Question: I am writing a longest common subsequence algorithm in Haskell using vector library and state monad (to encapsulate the very imperative and mutable nature of <URL>. I have been trying to figure out where the performance issues might be, and will appreciate feedback - it is possible there is some well-known performance issue I might have run into here, especially in vector library which I am heavily using here.
In my code, I have one function called gridWalk that is called most often, and also, does most of the work. The performance slowdown is likely to be there, but I can't figure out what it could be. Complete Haskell code is <URL>. Snippets of the code below:
'''
import Data.Vector.Unboxed.Mutable as MU
import Data.Vector.Unboxed as U hiding (mapM_)
import Control.Monad.ST as ST
import Control.Monad.Primitive (PrimState)
import Control.Monad (when)
import Data.STRef (newSTRef, modifySTRef, readSTRef)
import Data.Int
type MVI1 s = MVector (PrimState (ST s)) Int
cmp :: U.Vector Int32 -> U.Vector Int32 -> Int -> Int -> Int
cmp a b i j = go 0 i j
where
n = U.length a
m = U.length b
go !len !i !j| (i<n) && (j<m) && ((unsafeIndex a i) == (unsafeIndex b j)) = go (len+1) (i+1) (j+1)
| otherwise = len
-- function to find previous y on diagonal k for furthest point
findYP :: MVI1 s -> Int -> Int -> ST s (Int,Int)
findYP fp k offset = do
let k0 = k+offset-1
k1 = k+offset+1
y0 <- MU.unsafeRead fp k0 >>= \x -> return $ 1+x
y1 <- MU.unsafeRead fp k1
if y0 > y1 then return (k0,y0)
else return (k1,y1)
{-#INLINE findYP #-}
gridWalk :: Vector Int32 -> Vector Int32 -> MVI1 s -> Int -> (Vector Int32 -> Vector Int32 -> Int -> Int -> Int) -> ST s ()
gridWalk a b fp !k cmp = {-#SCC gridWalk #-} do
let !offset = 1+U.length a
(!kp,!yp) <- {-#SCC findYP #-} findYP fp k offset
let xp = yp-k
len = {-#SCC cmp #-} cmp a b xp yp
x = xp+len
y = yp+len
{-#SCC "updateFP" #-} MU.unsafeWrite fp (k+offset) y
return ()
{-#INLINE gridWalk #-}
-- The function below executes ct times, and updates furthest point as they are found during furthest point search
findSnakes :: Vector Int32 -> Vector Int32 -> MVI1 s -> Int -> Int -> (Vector Int32 -> Vector Int32 -> Int -> Int -> Int) -> (Int -> Int -> Int) -> ST s ()
findSnakes a b fp !k !ct cmp op = {-#SCC findSnakes #-} U.forM_ (U.fromList [0..ct-1]) (\x -> gridWalk a b fp (op k x) cmp)
{-#INLINE findSnakes #-}
'''
I added some cost center annotations, and ran profiling with a certain LCS input for testing. Here is what I get:
'''
total time = 2.39 secs (2394 ticks @ 1000 us, 1 processor)
total alloc = 4,612,756,880 bytes (excludes profiling overheads)
COST CENTRE MODULE %time %alloc
gridWalk Main 67.5 52.7
findSnakes Main 23.2 27.8
cmp Main 4.2 0.0
findYP Main 3.5 19.4
updateFP Main 1.6 0.0
individual inherited
COST CENTRE MODULE no. entries %time %alloc %time %alloc
MAIN MAIN 64 0 0.0 0.0 100.0 100.0
main Main 129 0 0.0 0.0 0.0 0.0
CAF Main 127 0 0.0 0.0 100.0 100.0
findSnakes Main 141 0 0.0 0.0 0.0 0.0
main Main 128 1 0.0 0.0 100.0 100.0
findSnakes Main 138 0 0.0 0.0 0.0 0.0
gridWalk Main 139 0 0.0 0.0 0.0 0.0
cmp Main 140 0 0.0 0.0 0.0 0.0
while Main 132 4001 0.1 0.0 100.0 100.0
findSnakes Main 133 12000 23.2 27.8 99.9 99.9
gridWalk Main 134 <PHONE> 67.5 52.7 76.7 72.2
cmp Main 137 <PHONE> 4.2 0.0 4.2 0.0
updateFP Main 136 <PHONE> 1.6 0.0 1.6 0.0
findYP Main 135 <PHONE> 3.5 19.4 3.5 19.4
newVI1 Main 130 1 0.0 0.0 0.0 0.0
newVI1.\ Main 131 8004 0.0 0.0 0.0 0.0
CAF GHC.Conc.Signal 112 0 0.0 0.0 0.0 0.0
CAF GHC.IO.Encoding 104 0 0.0 0.0 0.0 0.0
CAF GHC.IO.Encoding.Iconv 102 0 0.0 0.0 0.0 0.0
CAF GHC.IO.Handle.FD 95 0 0.0 0.0 0.0 0.0
'''
If I am interpreting the profiling output correctly (and assuming there are not too much distortions due to profiling), 'gridWalk' takes most of the time, but the main functions 'cmp' and 'findYP' that do the heavy lifting in 'gridWalk', seem to take very little time in profiling report. So, perhaps the bottleneck is in 'forM_' wrapper that 'findSnakes' function uses to call 'gridWalk'? The heap profile too seems very clean:
Reading the core, nothing really jumps out. I thought some values in inner loops might be boxed, but I don't spot them in the core. I hope the performance issue is due to something simple I have missed.
Following suggestion of @DanielFischer, I replaced 'forM_' of 'Data.Vector.Unboxed' with that of 'Control.Monad' in 'findSnakes' function which improved the performance from 4x to 2.5x of C version. Haskell and C versions are now posted <URL> if you want to try them out.
I am still digging through the core to see where the bottlenecks are. 'gridWalk' is most frequently called function, and for it to perform well, 'lcsh' should reduce 'whileM_' loop to a nice iterative inner loop of condition check and inlined 'findSnakes' code. I suspect that in assembly, this is not the case for 'whileM_' loop, but since I am not very knowledgeable about translating core, and locating name-mangled GHC functions in assembly, I guess it is just a matter of patiently plugging away at the problem until I figure it out. Meanwhile if there are any pointers on performance fixes, they will be appreciated.
Another possibility that I can think of is overhead of heap checks during function calls. As seen in profiling report, 'gridWalk' is called <PHONE> times. Assuming 6 cycles for heap check (I am guessing it is less, but still let us assume that), it is ~0.02 seconds on a 3.33GHz box for 96024000 cycles.
Also, some performance numbers:
'Haskell code (GHC 7.6.1 x86_64)': It was ~0.25s before 'forM_' fix.
'''
time ./T
1
real 0m0.150s
user 0m0.145s
sys 0m0.003s
'''
'C code (gcc 4.7.2 x86_64)':
'''
time ./test
1
real 0m0.065s
user 0m0.063s
sys 0m0.000s
'''
Updated code is <URL>', pretty similar to what @DanielFischer reported on Linux.
Haskell code:
'''
$ time ./Diff
1
real 0m0.087s
user 0m0.084s
sys 0m0.003s
'''
C code:
'''
$ time ./test
1
real 0m0.056s
user 0m0.053s
sys 0m0.002s
'''
Glancing at the 'cmm', the call is tail-recursive, and is turned into a loop by 'llvm'. But each new iteration seems to allocate new values which invokes heap check too, and so, might explain the difference in performance. I have to think about how to write the tail recursion in such a way such that no values are allocated across iterations, avoiding heap-check and allocation overhead.
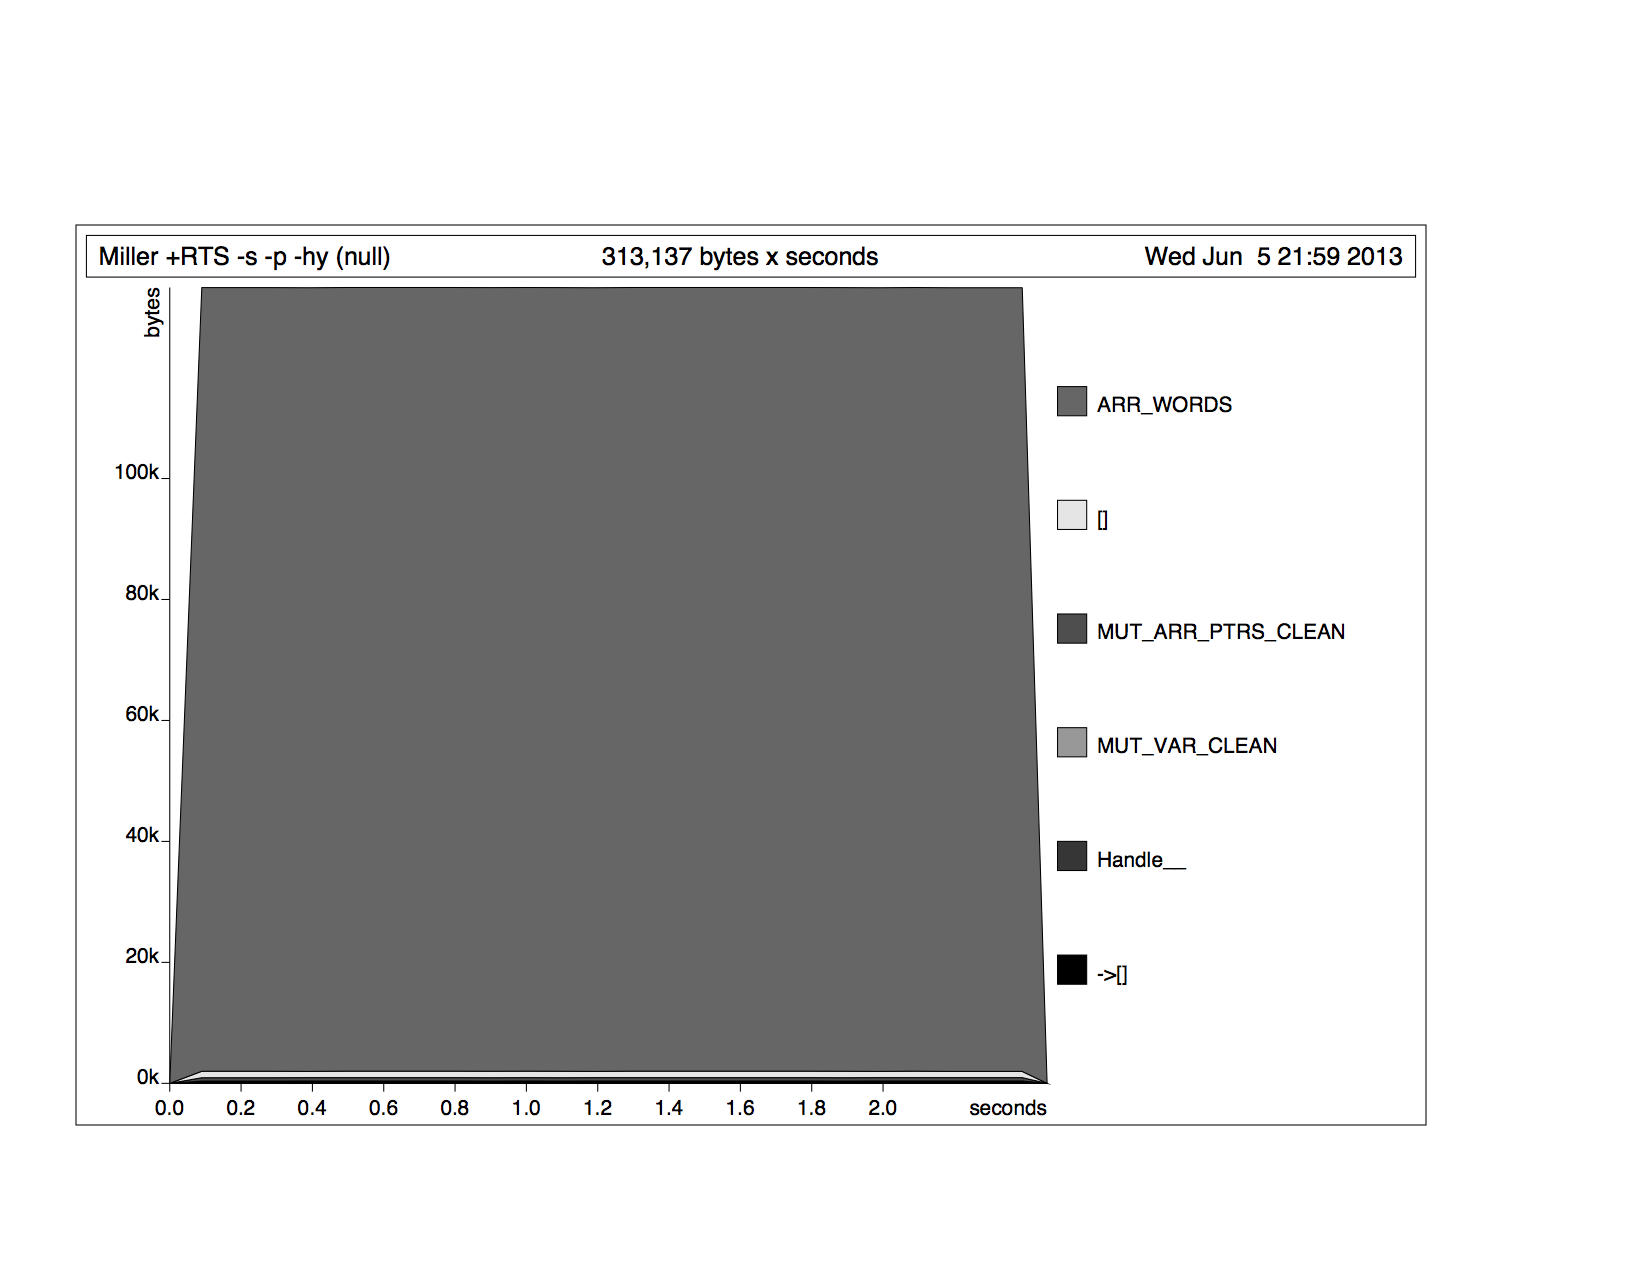
Answer: You take a huge hit at
'''
U.forM_ (U.fromList [0..ct-1])
'''
in 'findSnakes'. I'm convinced that isn't supposed to happen (ticket?), but that allocates a new 'Vector' to traverse every time 'findSnakes' is called. If you use
'''
Control.Monad.forM_ [0 .. ct-1]
'''
instead, the running time roughly halves, and the allocation drops by a factor of about 500 here. (GHC optimises 'C.M.forM_ [0 :: Int .. limit]' well, the list is eliminated, and what remains is basically a loop.) You can do better by writing the loop yourself.
Some things that cause gratuitous allocation/code size bloat without hurting performance much are
- 'Bool''lcsh'- 'cmp''findSnakes''gridWalk''cmp'- 'while''ST s Bool -> ST s () -> ST s ()'
A general word about profiling: Compiling a programme for profiling inhibits many optimisations. In particular for libraries like 'vector', 'bytestring' or 'text' that make heavy use of fusion, profiling often produces misleading results.
For example, your original code produces here
'''
total time = 3.42 secs (3415 ticks @ 1000 us, 1 processor)
total alloc = 4,612,756,880 bytes (excludes profiling overheads)
COST CENTRE MODULE %time %alloc ticks bytes
gridWalk Main 63.7 52.7 <PHONE>0
findSnakes Main 20.0 27.8 682 <PHONE>
cmp Main 9.2 0.0 313 16
findYP Main 4.2 19.4 144 896224000
updateFP Main 2.7 0.0 91 0
'''
Just adding a bang on the binding of 'len' in 'gridWalk' changes nothing at all in the non-profiling version, but for the profiling version
'''
total time = 2.98 secs (2985 ticks @ 1000 us, 1 processor)
total alloc = 3,204,404,880 bytes (excludes profiling overheads)
COST CENTRE MODULE %time %alloc ticks bytes
gridWalk Main 63.0 32.0 <PHONE>0
findSnakes Main 22.2 40.0 663 <PHONE>
cmp Main 7.2 0.0 214 16
findYP Main 4.7 28.0 140 896224000
updateFP Main 2.7 0.0 82 0
'''
it makes a lot of difference. For the version including the changes mentioned above (and the bang on 'len' in 'gridWalk'), the profiling version says
'''
total alloc = 1,923,412,776 bytes (excludes profiling overheads)
'''
but the non-profiling version
'''
1,814,424 bytes allocated in the heap
10,808 bytes copied during GC
49,064 bytes maximum residency (2 sample(s))
25,912 bytes maximum slop
1 MB total memory in use (0 MB lost due to fragmentation)
Tot time (elapsed) Avg pause Max pause
Gen 0 2 colls, 0 par 0.00s 0.00s 0.0000s 0.0000s
Gen 1 2 colls, 0 par 0.00s 0.00s 0.0001s 0.0001s
INIT time 0.00s ( 0.00s elapsed)
MUT time 0.12s ( 0.12s elapsed)
GC time 0.00s ( 0.00s elapsed)
EXIT time 0.00s ( 0.00s elapsed)
Total time 0.12s ( 0.12s elapsed)
'''
says it allocated 1000-fold less than the profiling version.
For 'vector' and friends code, more reliable for identifying bottlenecks than profiling (unfortunately also much much more time-consuming and difficult) is studying the generated core (or assembly, if you are proficient in reading that).
---
Concerning the update, the C runs a little slower on my box (gcc-4.7.2, '-O3')
'''
$ time ./miltest1
real 0m0.074s
user 0m0.073s
sys 0m0.001s
'''
but the Haskell about the same
'''
$ time ./hsmiller
1
real 0m0.151s
user 0m0.149s
sys 0m0.001s
'''
That is a little faster when compiling via the LLVM backend:
'''
$ time ./hsmiller1
real 0m0.131s
user 0m0.129s
sys 0m0.001s
'''
And when we replace the 'forM_' with a manual loop,
'''
findSnakes a b fp !k !ct op = go 0
where
go x
| x < ct = gridWalk a b fp (op k x) >> go (x+1)
| otherwise = return ()
'''
it gets a bit faster,
'''
$ time ./hsmiller
1
real 0m0.124s
user 0m0.121s
sys 0m0.002s
'''
resp. via LLVM:
'''
$ time ./hsmiller
1
real 0m0.108s
user 0m0.107s
sys 0m0.000s
'''
By and large, the generated core looks fine, one small annoyance was
'''
Main.$wa
:: forall s.
GHC.Prim.Int#
-> GHC.Types.Int
-> GHC.Prim.State# s
-> (# GHC.Prim.State# s, Main.MVI1 s #)
'''
and a slightly roundabout implementation. That is fixed by making 'newVI1' strict in its second argument,
'''
newVI1 n !x = do
'''
Since that isn't called often, the effect on performance is of course negligible.
The meat is the core for 'lcsh', and that doesn't look too bad. The only boxed things in that are the 'Int's read from /written to the 'STRef', and that is inevitable. What's not so pleasant is that the core contains a lot of code duplication, but in my experience, that rarely is a real performance problem, and not all duplicated code survives the code generation.
> and for it to perform well, 'lcsh' should reduce 'whileM_' loop to a nice iterative inner loop of condition check and inlined 'findSnakes' code.
You get an inner loop when you add an 'INLINE' pragma to 'whileM_', but that loop is not nice, and, in this case it is much slower than having the 'whileM_' out-of-line (I'm not sure whether it's solely due to code size, but it could be).